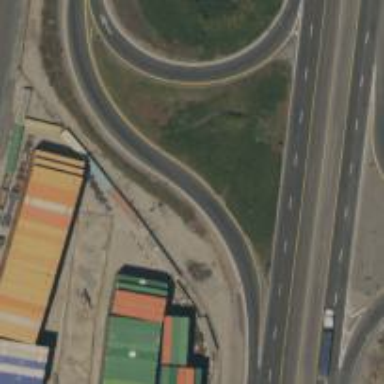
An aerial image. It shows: Cloverleaf junction on motorway link.